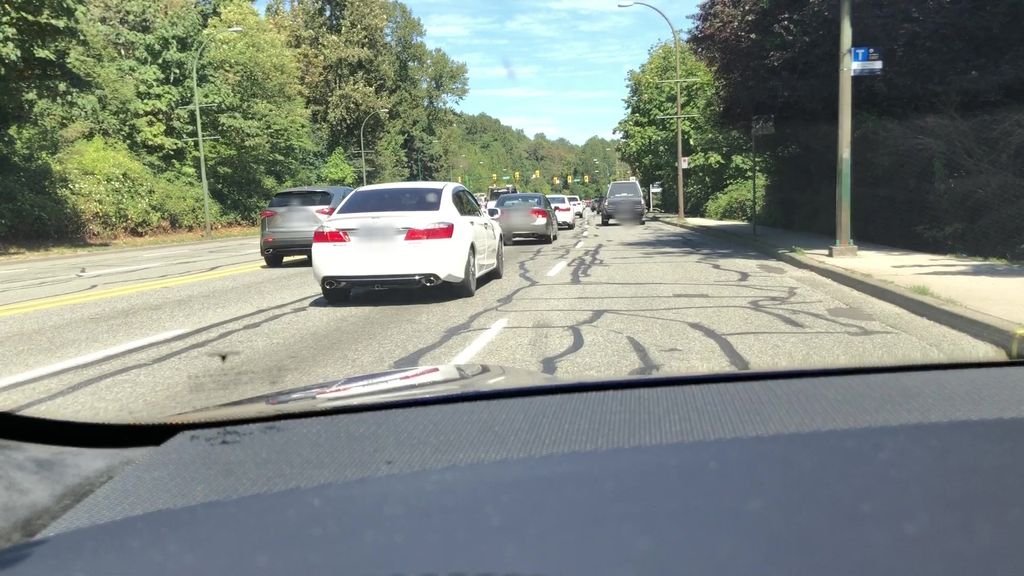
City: vancouver